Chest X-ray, AP view. Patient: 66 years old, sex M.
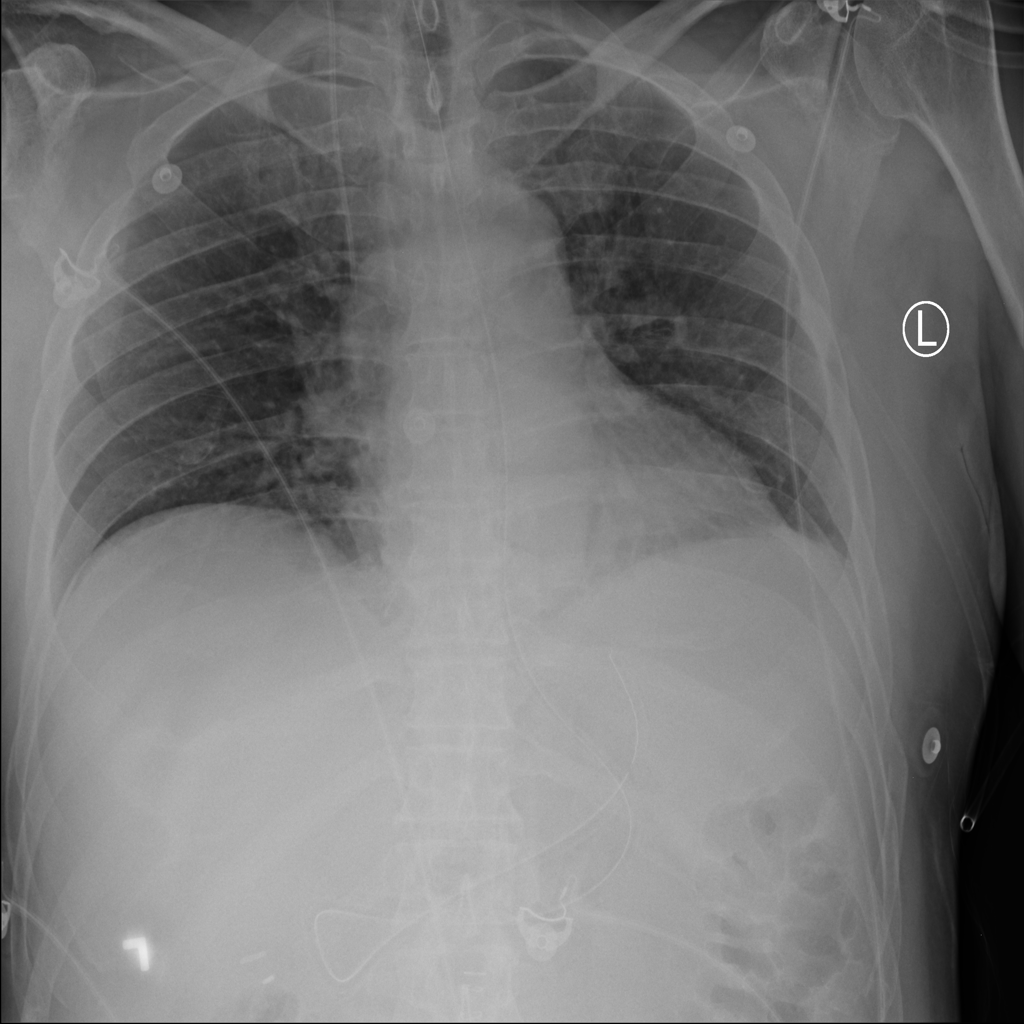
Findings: No Finding